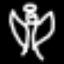
Label: angel